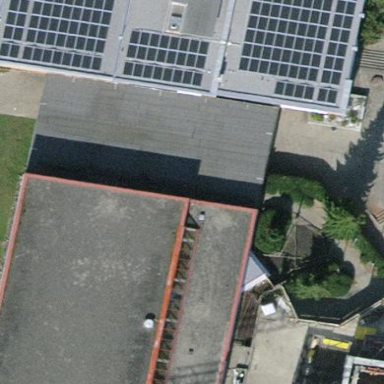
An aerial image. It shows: School building.